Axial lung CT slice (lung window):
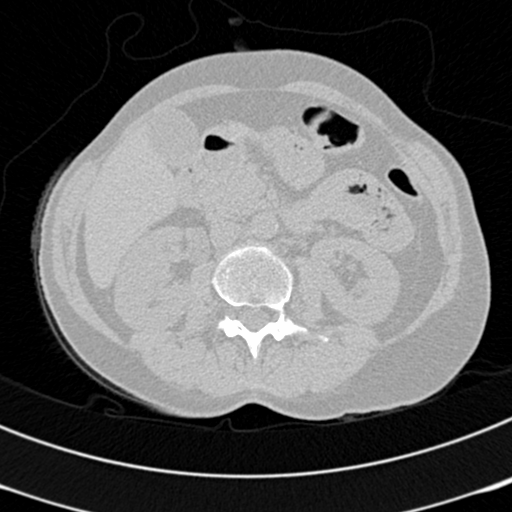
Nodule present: no